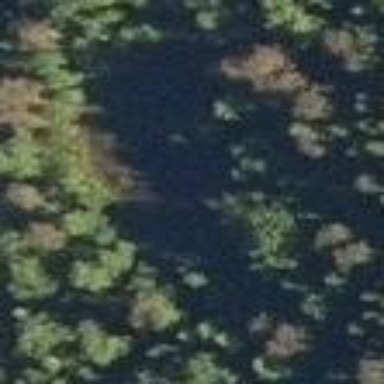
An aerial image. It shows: Marshy wetland area.